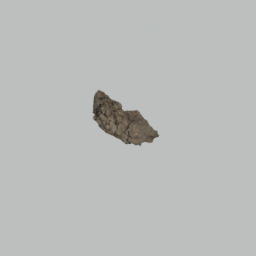
Label: nature